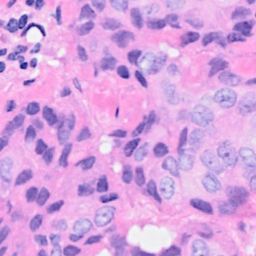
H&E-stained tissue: Breast